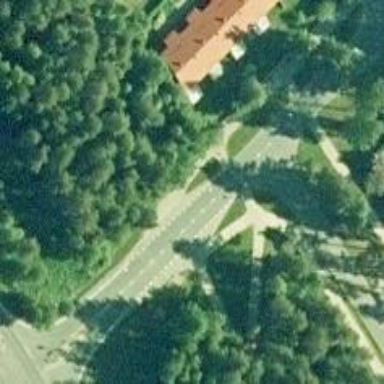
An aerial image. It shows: Cycleway.